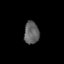
Tissue: prostate
Cell type: T cells
Senescence score: 0.7117
Nuclear area (px): 327
Mean DAPI intensity: 98.654